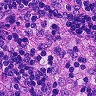
Metastatic tissue present: no